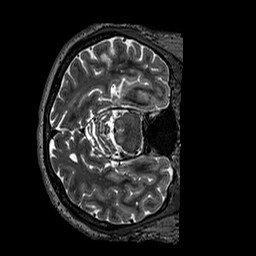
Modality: T2w
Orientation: axial
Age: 49
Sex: male
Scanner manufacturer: siemens
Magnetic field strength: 3 T
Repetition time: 3.2 s
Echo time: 0.567 s